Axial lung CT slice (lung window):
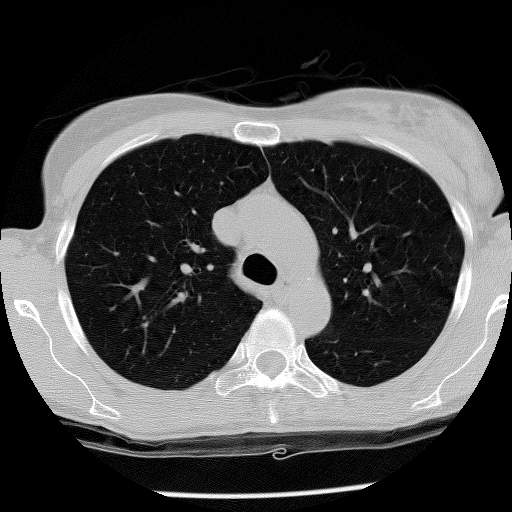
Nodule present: no